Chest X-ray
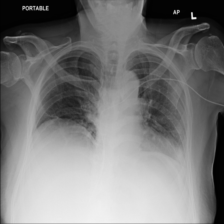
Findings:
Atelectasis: negative
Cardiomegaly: negative
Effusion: negative
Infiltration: negative
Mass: negative
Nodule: negative
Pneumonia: negative
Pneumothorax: negative
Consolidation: negative
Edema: negative
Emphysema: negative
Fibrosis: negative
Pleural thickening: negative
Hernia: negative